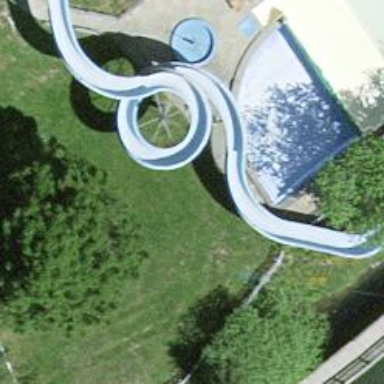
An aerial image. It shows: Water slide attraction.